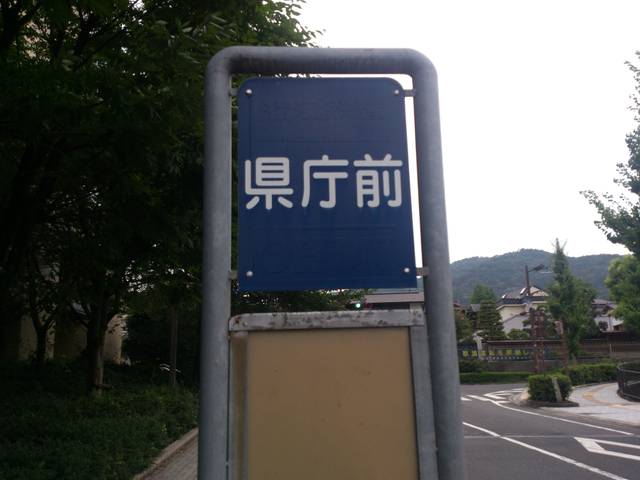
Region: Japan
Coordinates: 35.004, 135.868